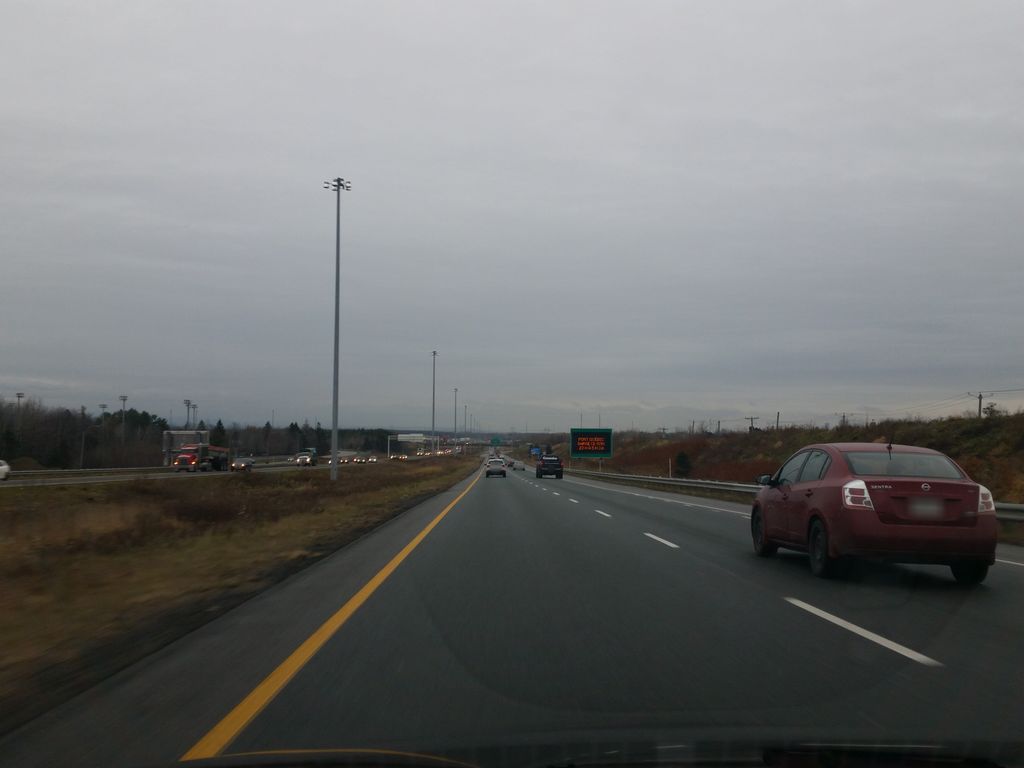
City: quebec_city